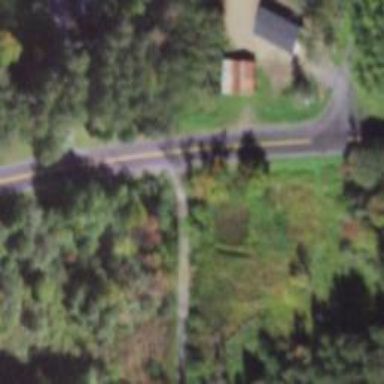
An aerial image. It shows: Unclassified road.